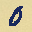
Label: 0